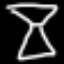
Label: hourglass